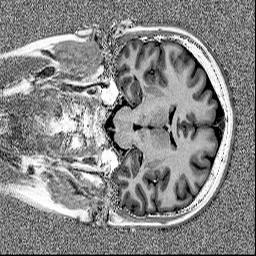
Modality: MP2RAGE
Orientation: coronal
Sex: female